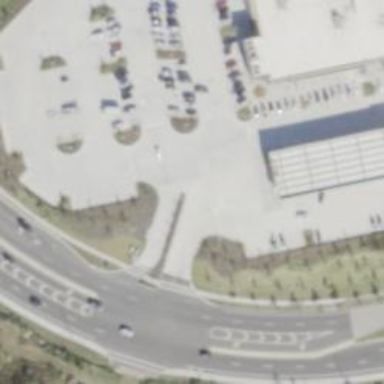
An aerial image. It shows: Service road.